Field crop: maize
Growth stage: 2
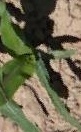
Species: maize